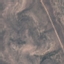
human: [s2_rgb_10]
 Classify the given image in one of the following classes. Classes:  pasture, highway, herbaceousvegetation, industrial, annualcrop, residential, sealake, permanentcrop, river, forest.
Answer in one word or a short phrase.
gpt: HerbaceousVegetation